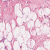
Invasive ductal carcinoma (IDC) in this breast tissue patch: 0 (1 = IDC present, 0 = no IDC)